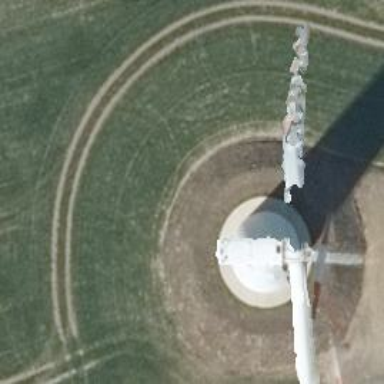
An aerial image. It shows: Wind generator with horizontal axis. The generator is wind turbine.